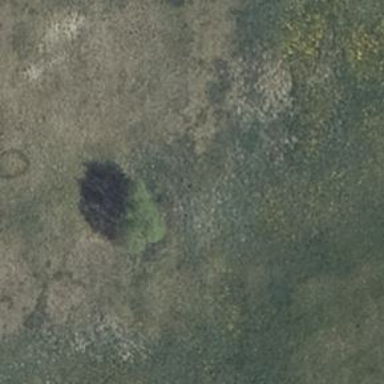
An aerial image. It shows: Wetland area.